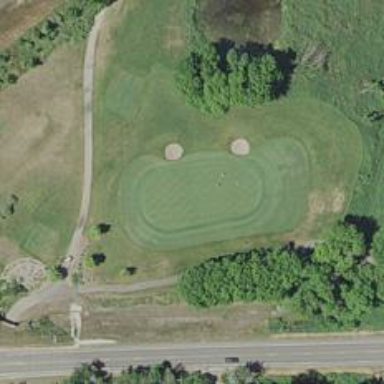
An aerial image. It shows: Golf hole.